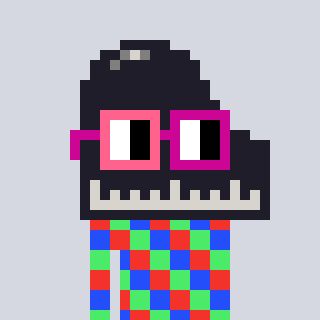
a pixel art character with square pink and red glasses, a piano-shaped head and a bege-colored body on a cool background